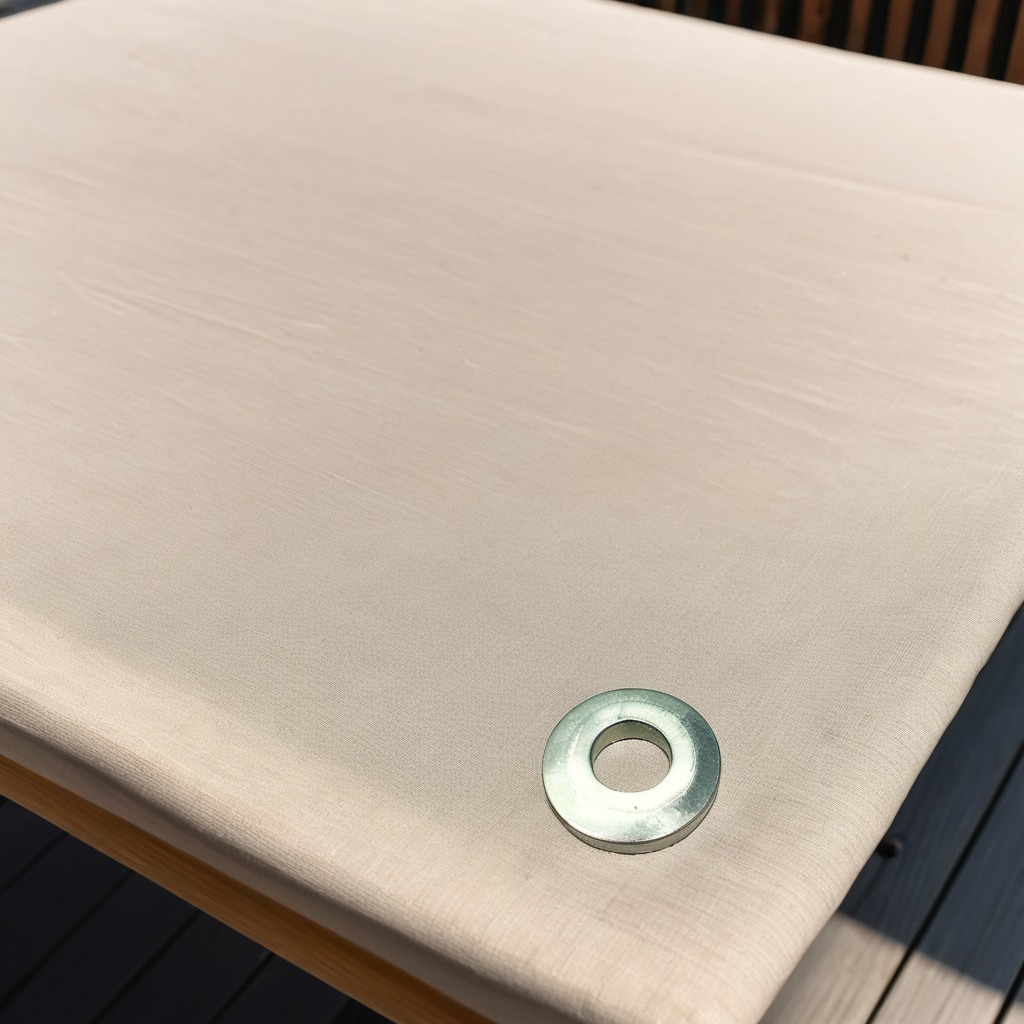
A flat metal washer lying on a wooden table in an outdoor workshop during daytime bright natural light soft shadows worn but beneath the cloth